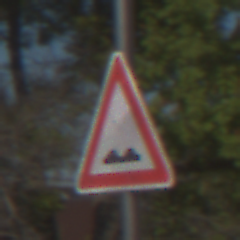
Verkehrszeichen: UnebeneFahrbahn
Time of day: MorningAfternoon
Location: Outdoor (Nature)
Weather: Clear
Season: Summer
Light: Natural